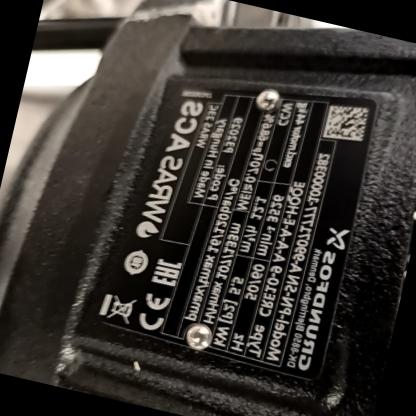
Klasa: tabliczka-znamionowa